Question: It can be hard to find Delphi documentation using web search. Often the documentation is buried far from the top of the list of hits. For instance a Google search for yields this result:

The first hit that points to the official Embarcadero documentation is in 8th place, the bottom of the list as shown above. But it's a link to the documentation for Delphi 2009. Ideally I would like to find documentation for the latest version.
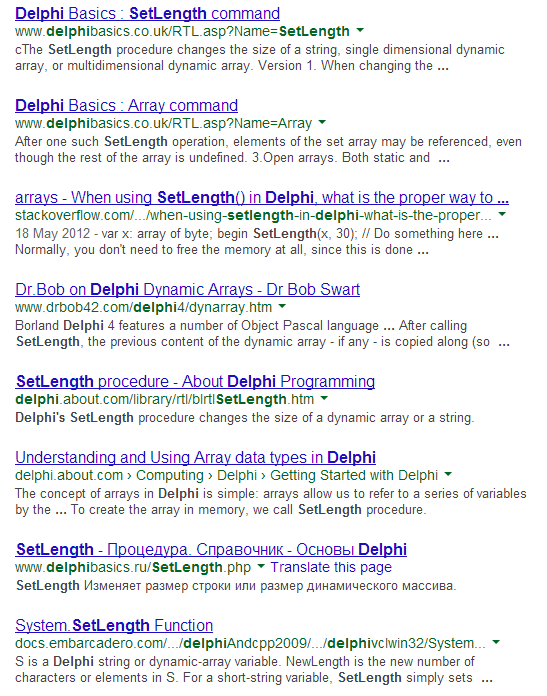
Answer: You can navigate to the front page of the Embarcadero documentation and search from there. The link is: <URL>
Note that no version is included in the link. If you navigate to that link then the site will re-direct you to a version specific URL for the latest release. In this case, as I write this today, you would be re-directed to: <URL>
If you wish to search documentation for a specific version, then you can supply that version in the URL.
You can type the search term into the search box at the top-left of the page, as shown in this screen capture:

However, the results are disappointing. Here they are:

Gah! Where's the documentation for the 'SetLength' function?
Better results are obtained if you use the section of the documentation as your portal. That is found here: <URL>
Navigate there are search for 'SetLength' and the results are:

And this is exactly what we are looking for.
---
Sometimes I still start with a web search because in my experience a good web search engine can produce more relevant results. So, using Google as an example, you might try these search terms:
- - -
As a short cut you can usually get away with typing your search term and adding and . That's usually enough to persuade the search engine to only return Embarcadero hits. So you might search for: and get this result:

One final point. If you find yourself writing an answer here on Stack Overflow, and want to link to the documentation, you can also use the trick of removing the version from the URL. Such a URL gets re-directed to the latest version. So, continuing with 'SetLength', you might replace:
<URL>
with
<URL>
Using this approach could make your answer more future-proof.